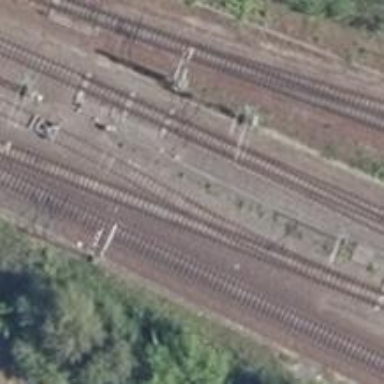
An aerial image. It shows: Rail yard with electrified contact lines for railway operations.